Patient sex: F
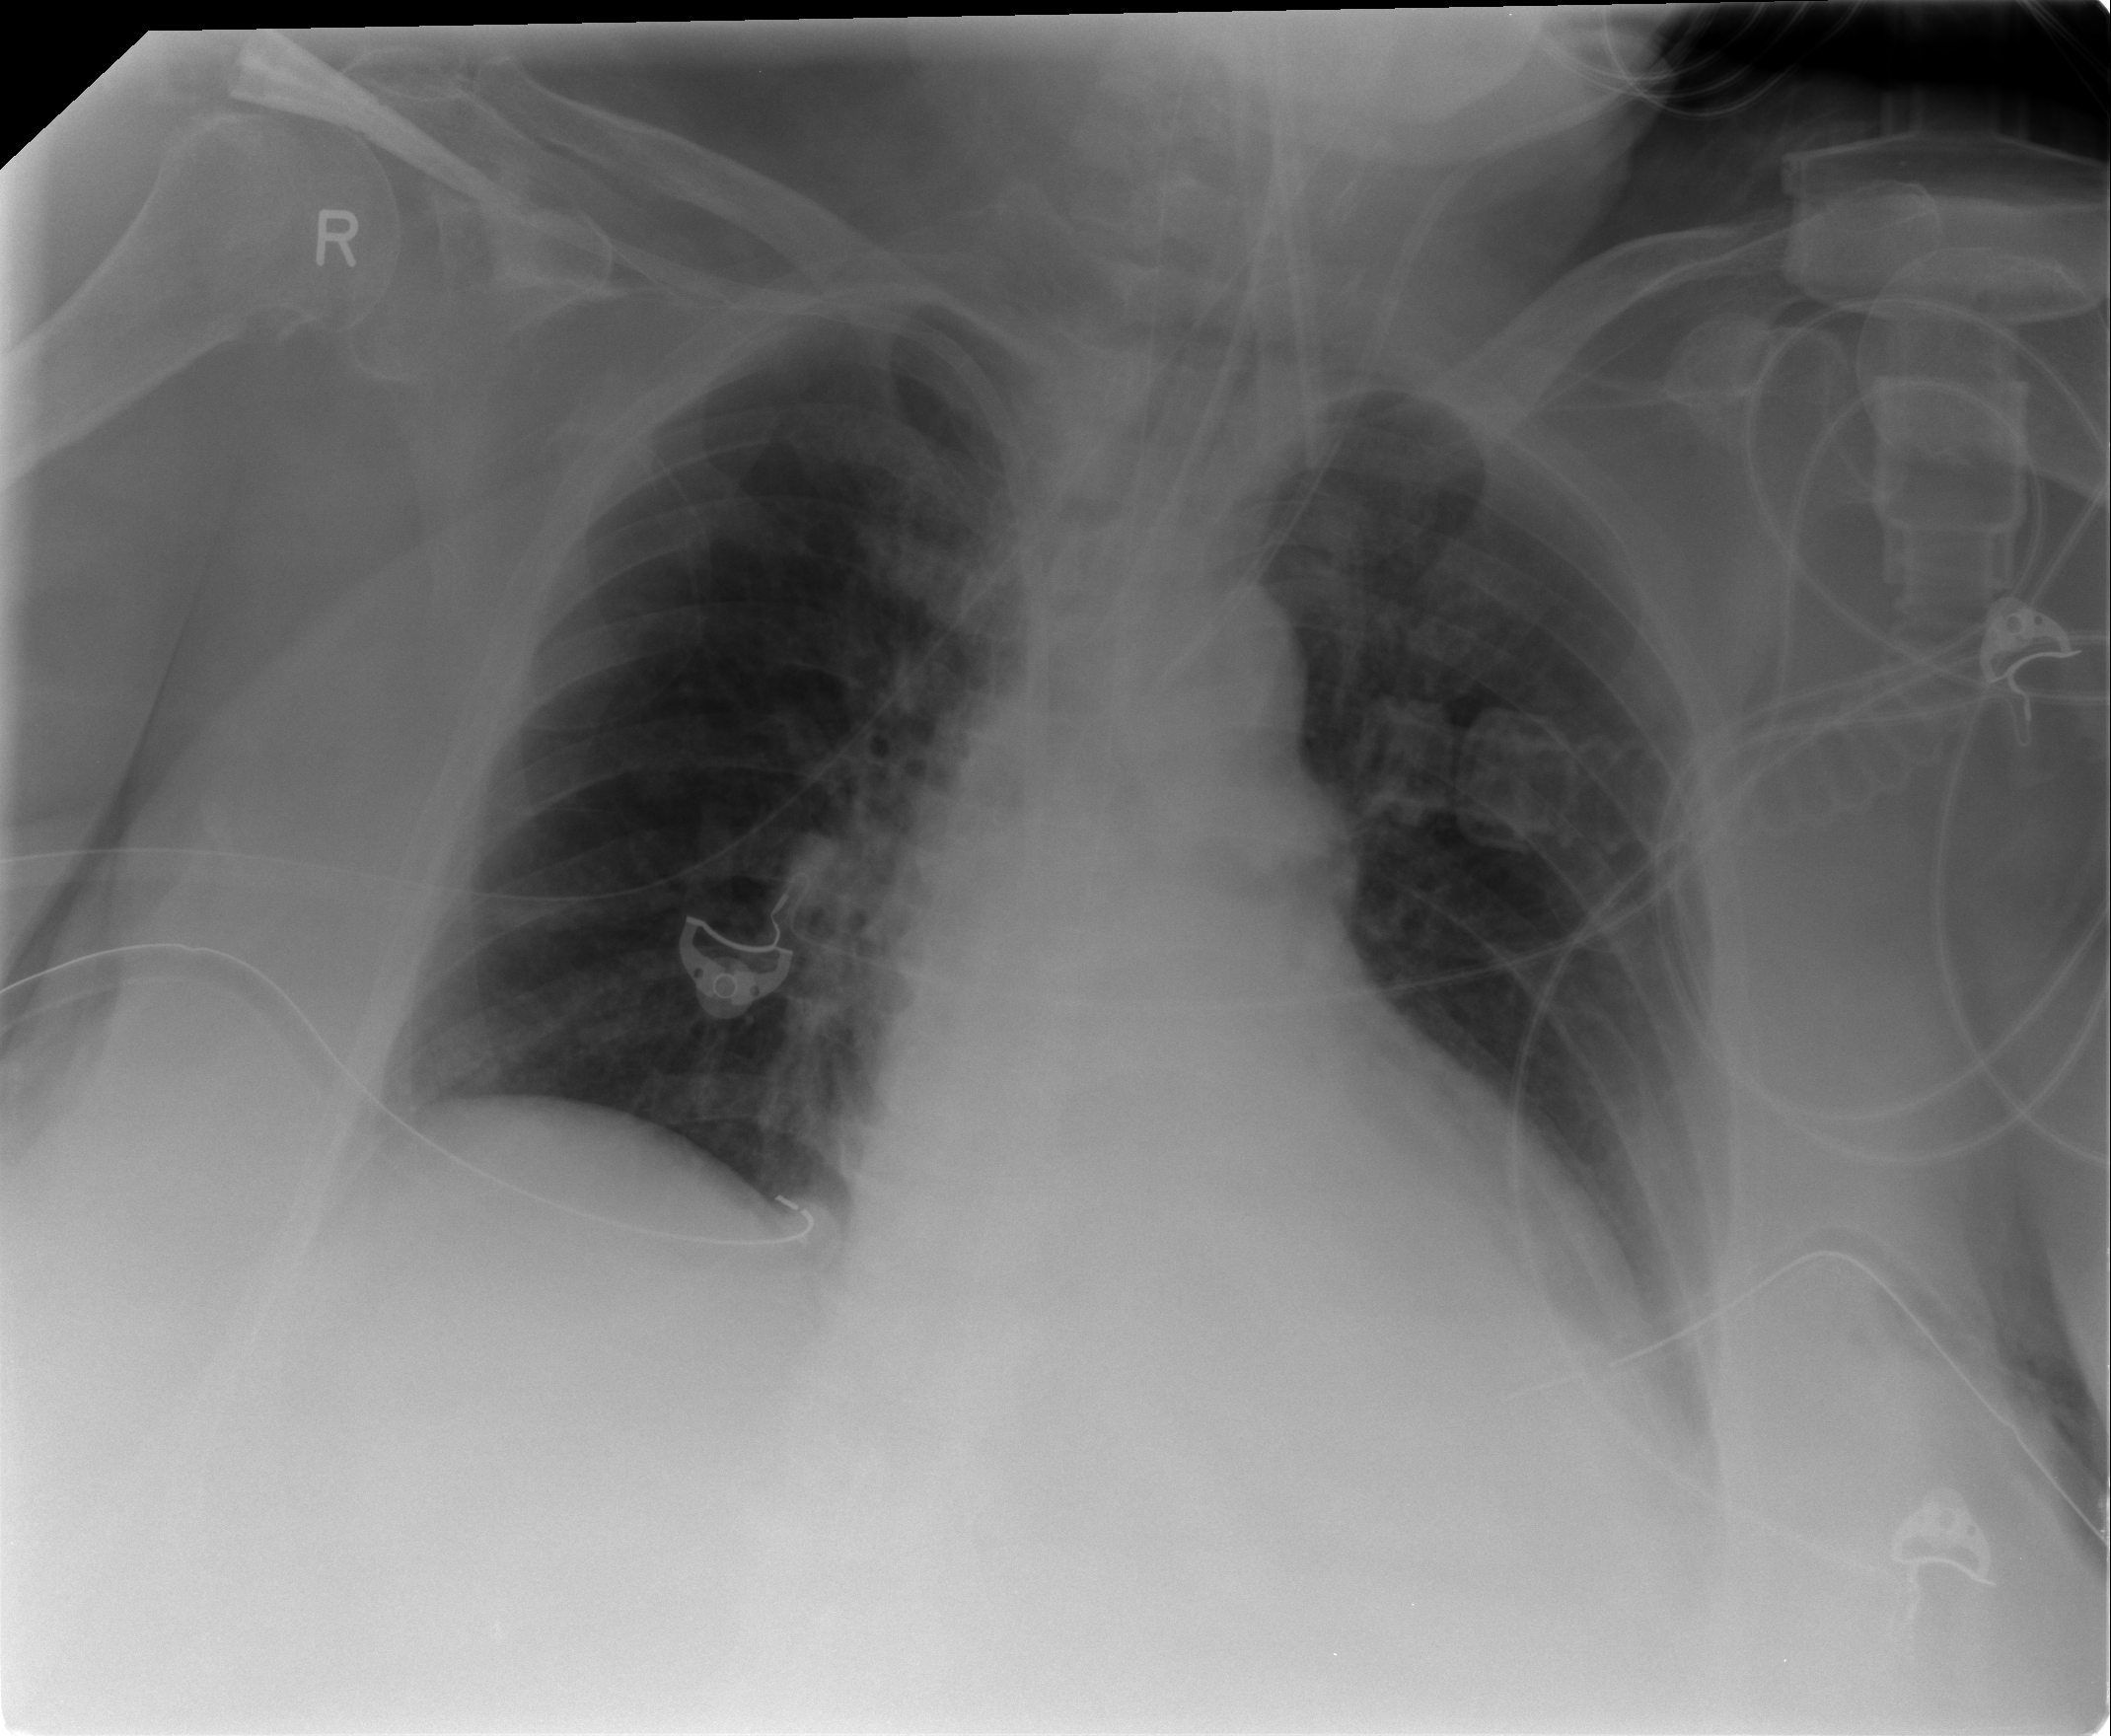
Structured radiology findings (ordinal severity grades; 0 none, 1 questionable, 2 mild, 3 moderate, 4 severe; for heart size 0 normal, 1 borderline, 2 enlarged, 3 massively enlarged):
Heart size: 2
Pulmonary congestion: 1
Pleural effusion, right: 0
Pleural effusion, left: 0
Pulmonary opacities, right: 0
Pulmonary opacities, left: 0
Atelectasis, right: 0
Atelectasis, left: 0